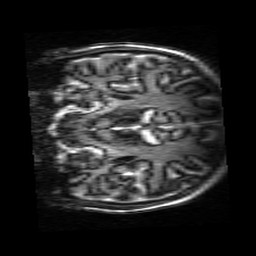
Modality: MP2RAGE
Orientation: coronal
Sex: female
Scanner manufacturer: siemens
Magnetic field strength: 3 T
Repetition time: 5 s
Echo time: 0.00355 s